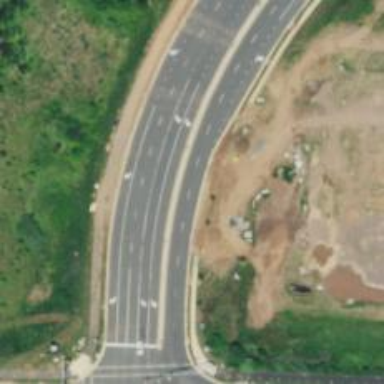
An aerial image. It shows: Secondary road with asphalt surface.